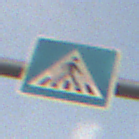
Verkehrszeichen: FussgaengerueberwegLinks
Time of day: SunriseSunset
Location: Outdoor (Nature)
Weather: PartlyCloudy
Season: NotSpecified
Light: Natural